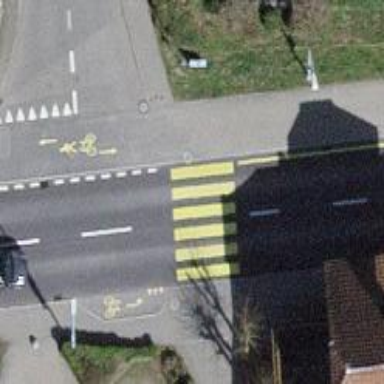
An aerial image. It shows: Uncontrolled zebra crossing with notable zebra markings.